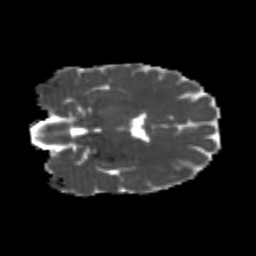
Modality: MD
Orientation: coronal
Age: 25
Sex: female
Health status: healthy
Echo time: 0.074 s